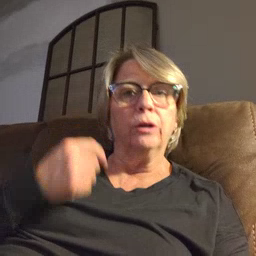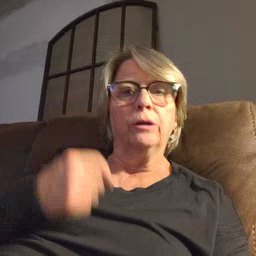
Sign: hear